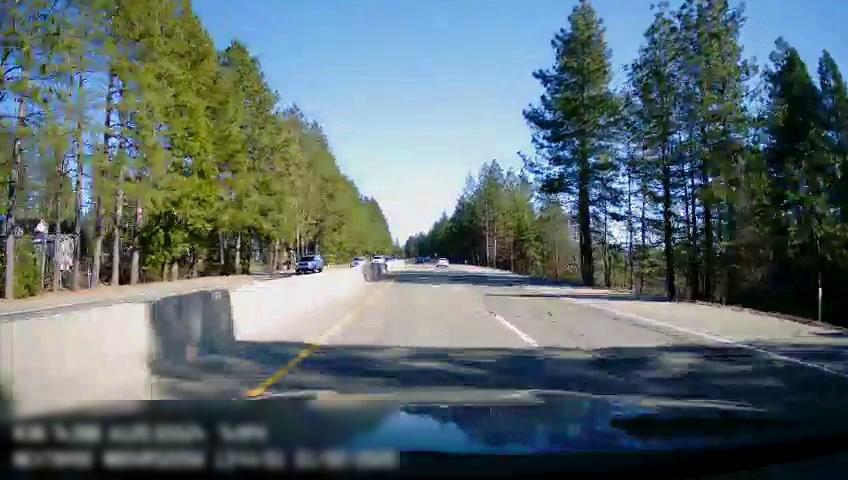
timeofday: Day
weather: Sunny
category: Drivable Space
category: Drivable Space
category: Vehicles | SUV
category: Vehicles | Car
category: Vehicles | SUV
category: Vehicles | Car
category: Lanes | Alternate Lane
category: Lanes | Current Lane
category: Lanes | Alternate Lane
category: Lanes | Opposite Lane